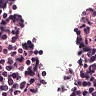
Metastatic tissue present: no